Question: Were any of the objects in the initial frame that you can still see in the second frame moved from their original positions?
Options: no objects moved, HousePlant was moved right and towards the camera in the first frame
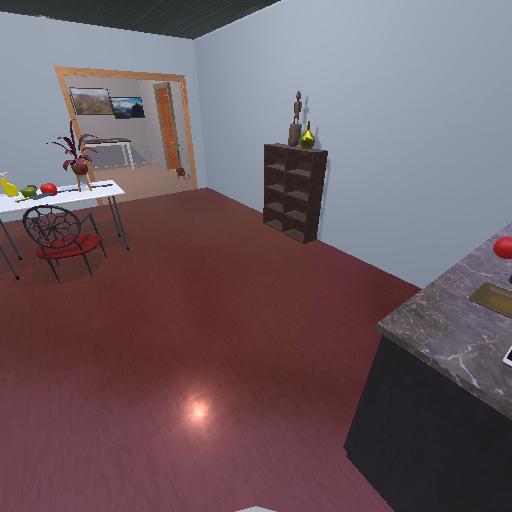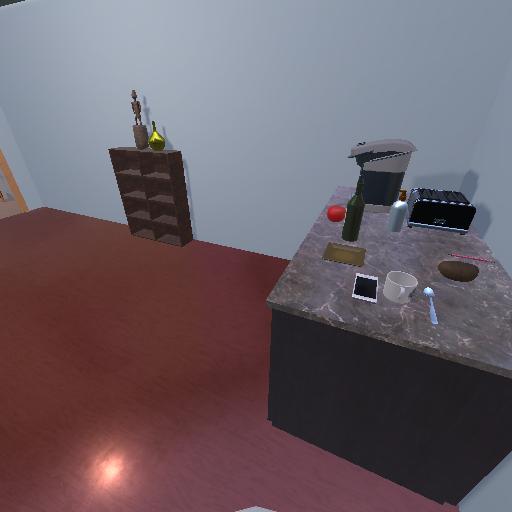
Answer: no objects moved